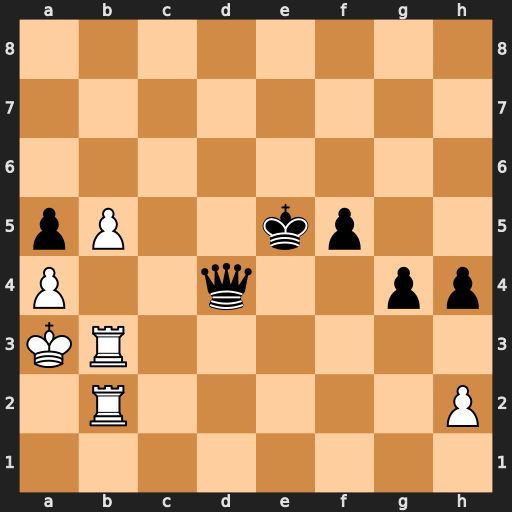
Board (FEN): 8/8/8/pP2kp2/P2q2pp/KR6/1R5P/8
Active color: w
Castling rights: -
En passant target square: -
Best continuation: b6 Qd6+ Ka2